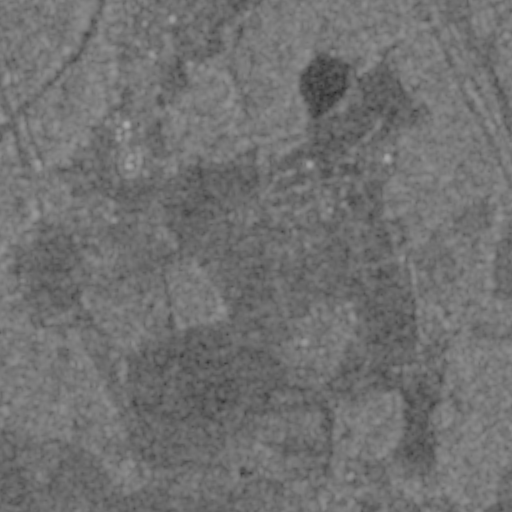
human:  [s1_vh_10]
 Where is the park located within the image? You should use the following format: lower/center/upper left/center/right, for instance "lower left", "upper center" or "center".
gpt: The park is located in the upper left of the image.
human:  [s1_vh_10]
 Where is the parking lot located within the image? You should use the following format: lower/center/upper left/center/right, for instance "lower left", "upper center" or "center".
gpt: The parking lot is located in the upper left of the image.
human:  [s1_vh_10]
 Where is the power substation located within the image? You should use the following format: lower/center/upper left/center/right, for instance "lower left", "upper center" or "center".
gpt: The power substation is located in the center left of the image.
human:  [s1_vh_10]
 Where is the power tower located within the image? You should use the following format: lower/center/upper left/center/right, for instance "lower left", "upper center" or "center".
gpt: The power tower is located in the center left of the image.
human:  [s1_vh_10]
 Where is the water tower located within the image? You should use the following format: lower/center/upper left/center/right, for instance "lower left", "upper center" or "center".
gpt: The water tower is located in the lower center of the image.
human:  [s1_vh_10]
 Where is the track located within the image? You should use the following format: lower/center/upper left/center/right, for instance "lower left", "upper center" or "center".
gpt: There is no track in the image.

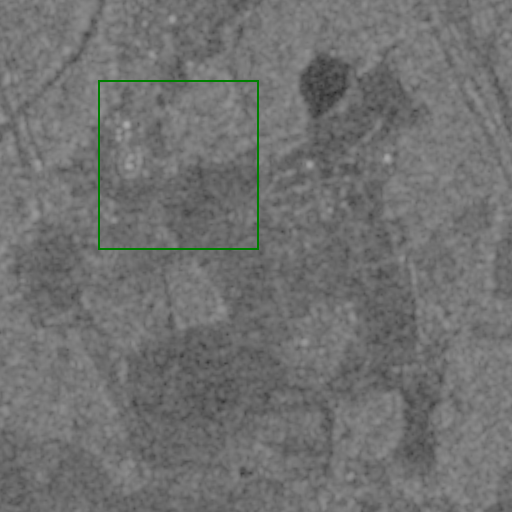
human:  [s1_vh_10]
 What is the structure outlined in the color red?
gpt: There is no red outline.
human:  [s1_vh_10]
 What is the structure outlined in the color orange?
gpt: There is no structure outlined in orange.